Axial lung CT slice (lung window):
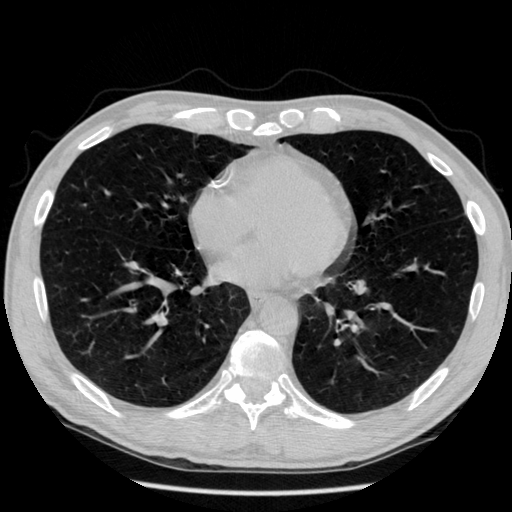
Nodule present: no